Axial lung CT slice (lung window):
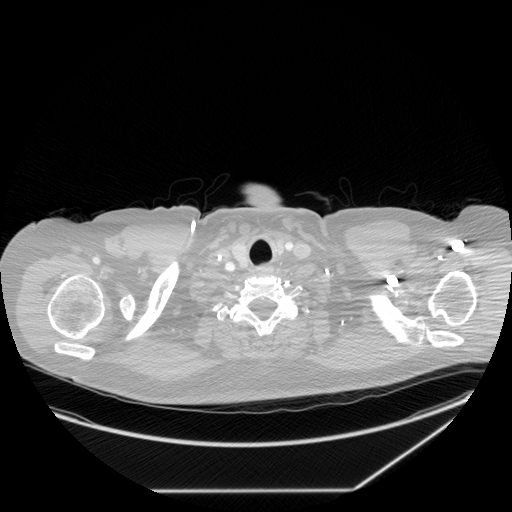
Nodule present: no